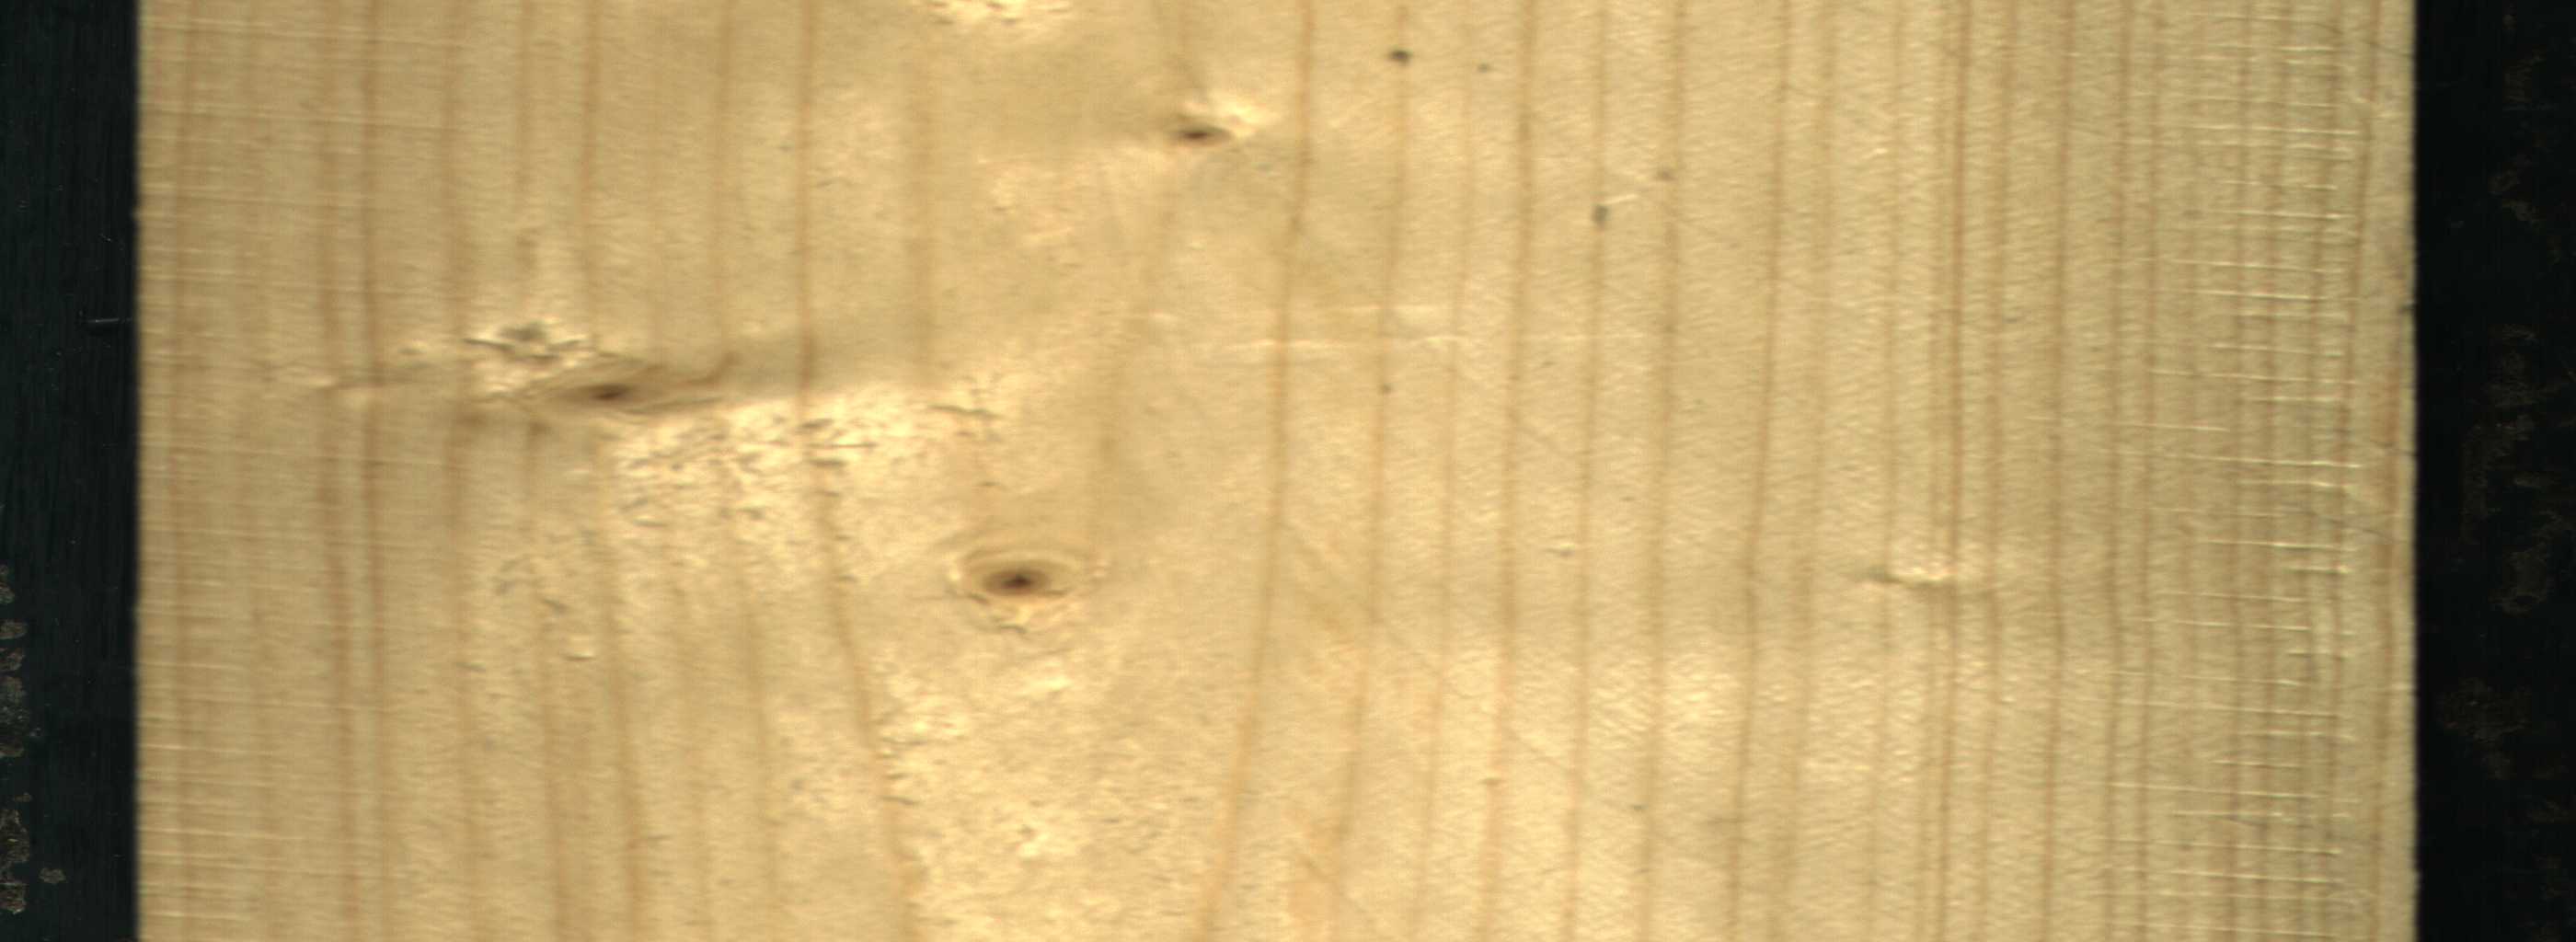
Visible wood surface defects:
Live_Knot
Live_Knot
Live_Knot